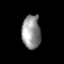
Tissue: lung
Cell type: Epithelial cells
Senescence score: 0.188
Nuclear area (px): 610
Mean DAPI intensity: 147.421